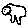
Label: cat